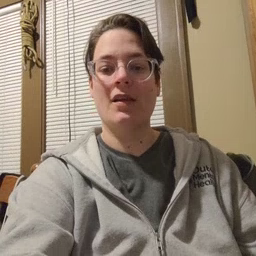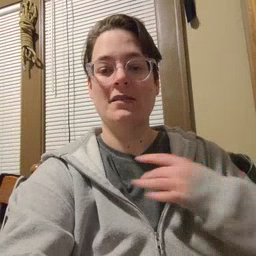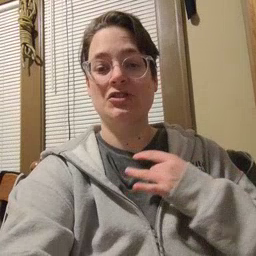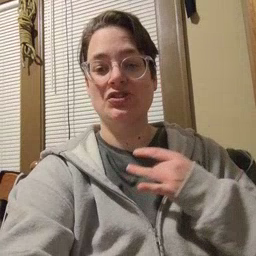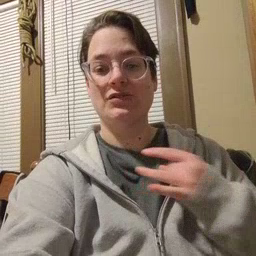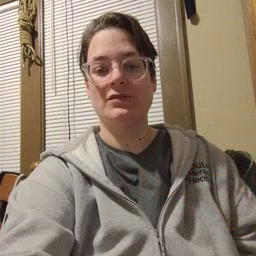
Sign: shirt